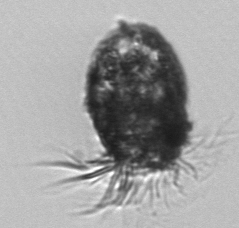
Label: Stenosemella_pacifica